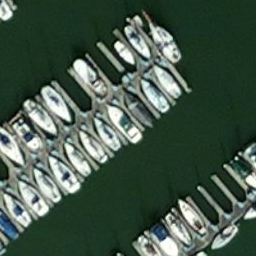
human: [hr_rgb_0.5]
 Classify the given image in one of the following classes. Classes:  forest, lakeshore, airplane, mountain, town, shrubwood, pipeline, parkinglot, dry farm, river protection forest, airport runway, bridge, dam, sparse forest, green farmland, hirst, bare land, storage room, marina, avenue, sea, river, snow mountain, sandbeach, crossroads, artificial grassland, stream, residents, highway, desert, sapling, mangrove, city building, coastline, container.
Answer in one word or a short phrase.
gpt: marina